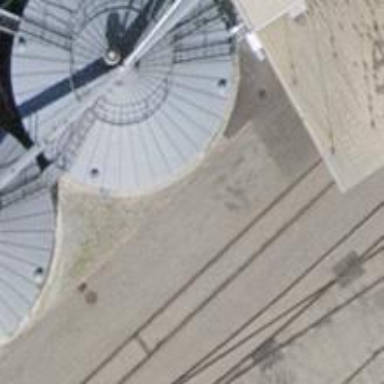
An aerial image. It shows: Industrial building housing storage tank.